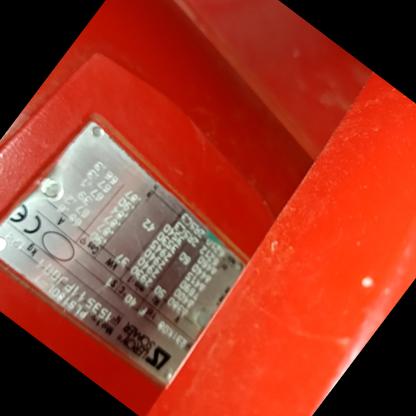
Klasa: tabliczka-znamionowa